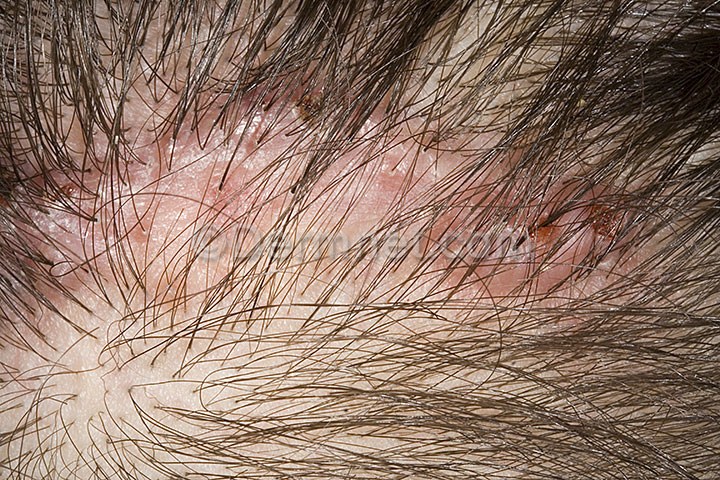
Disease: Hair Loss Photos Alopecia and other Hair Diseases